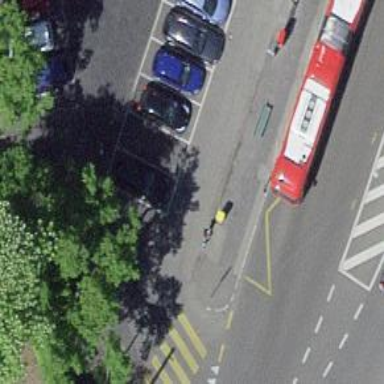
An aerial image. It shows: Post box.